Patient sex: M
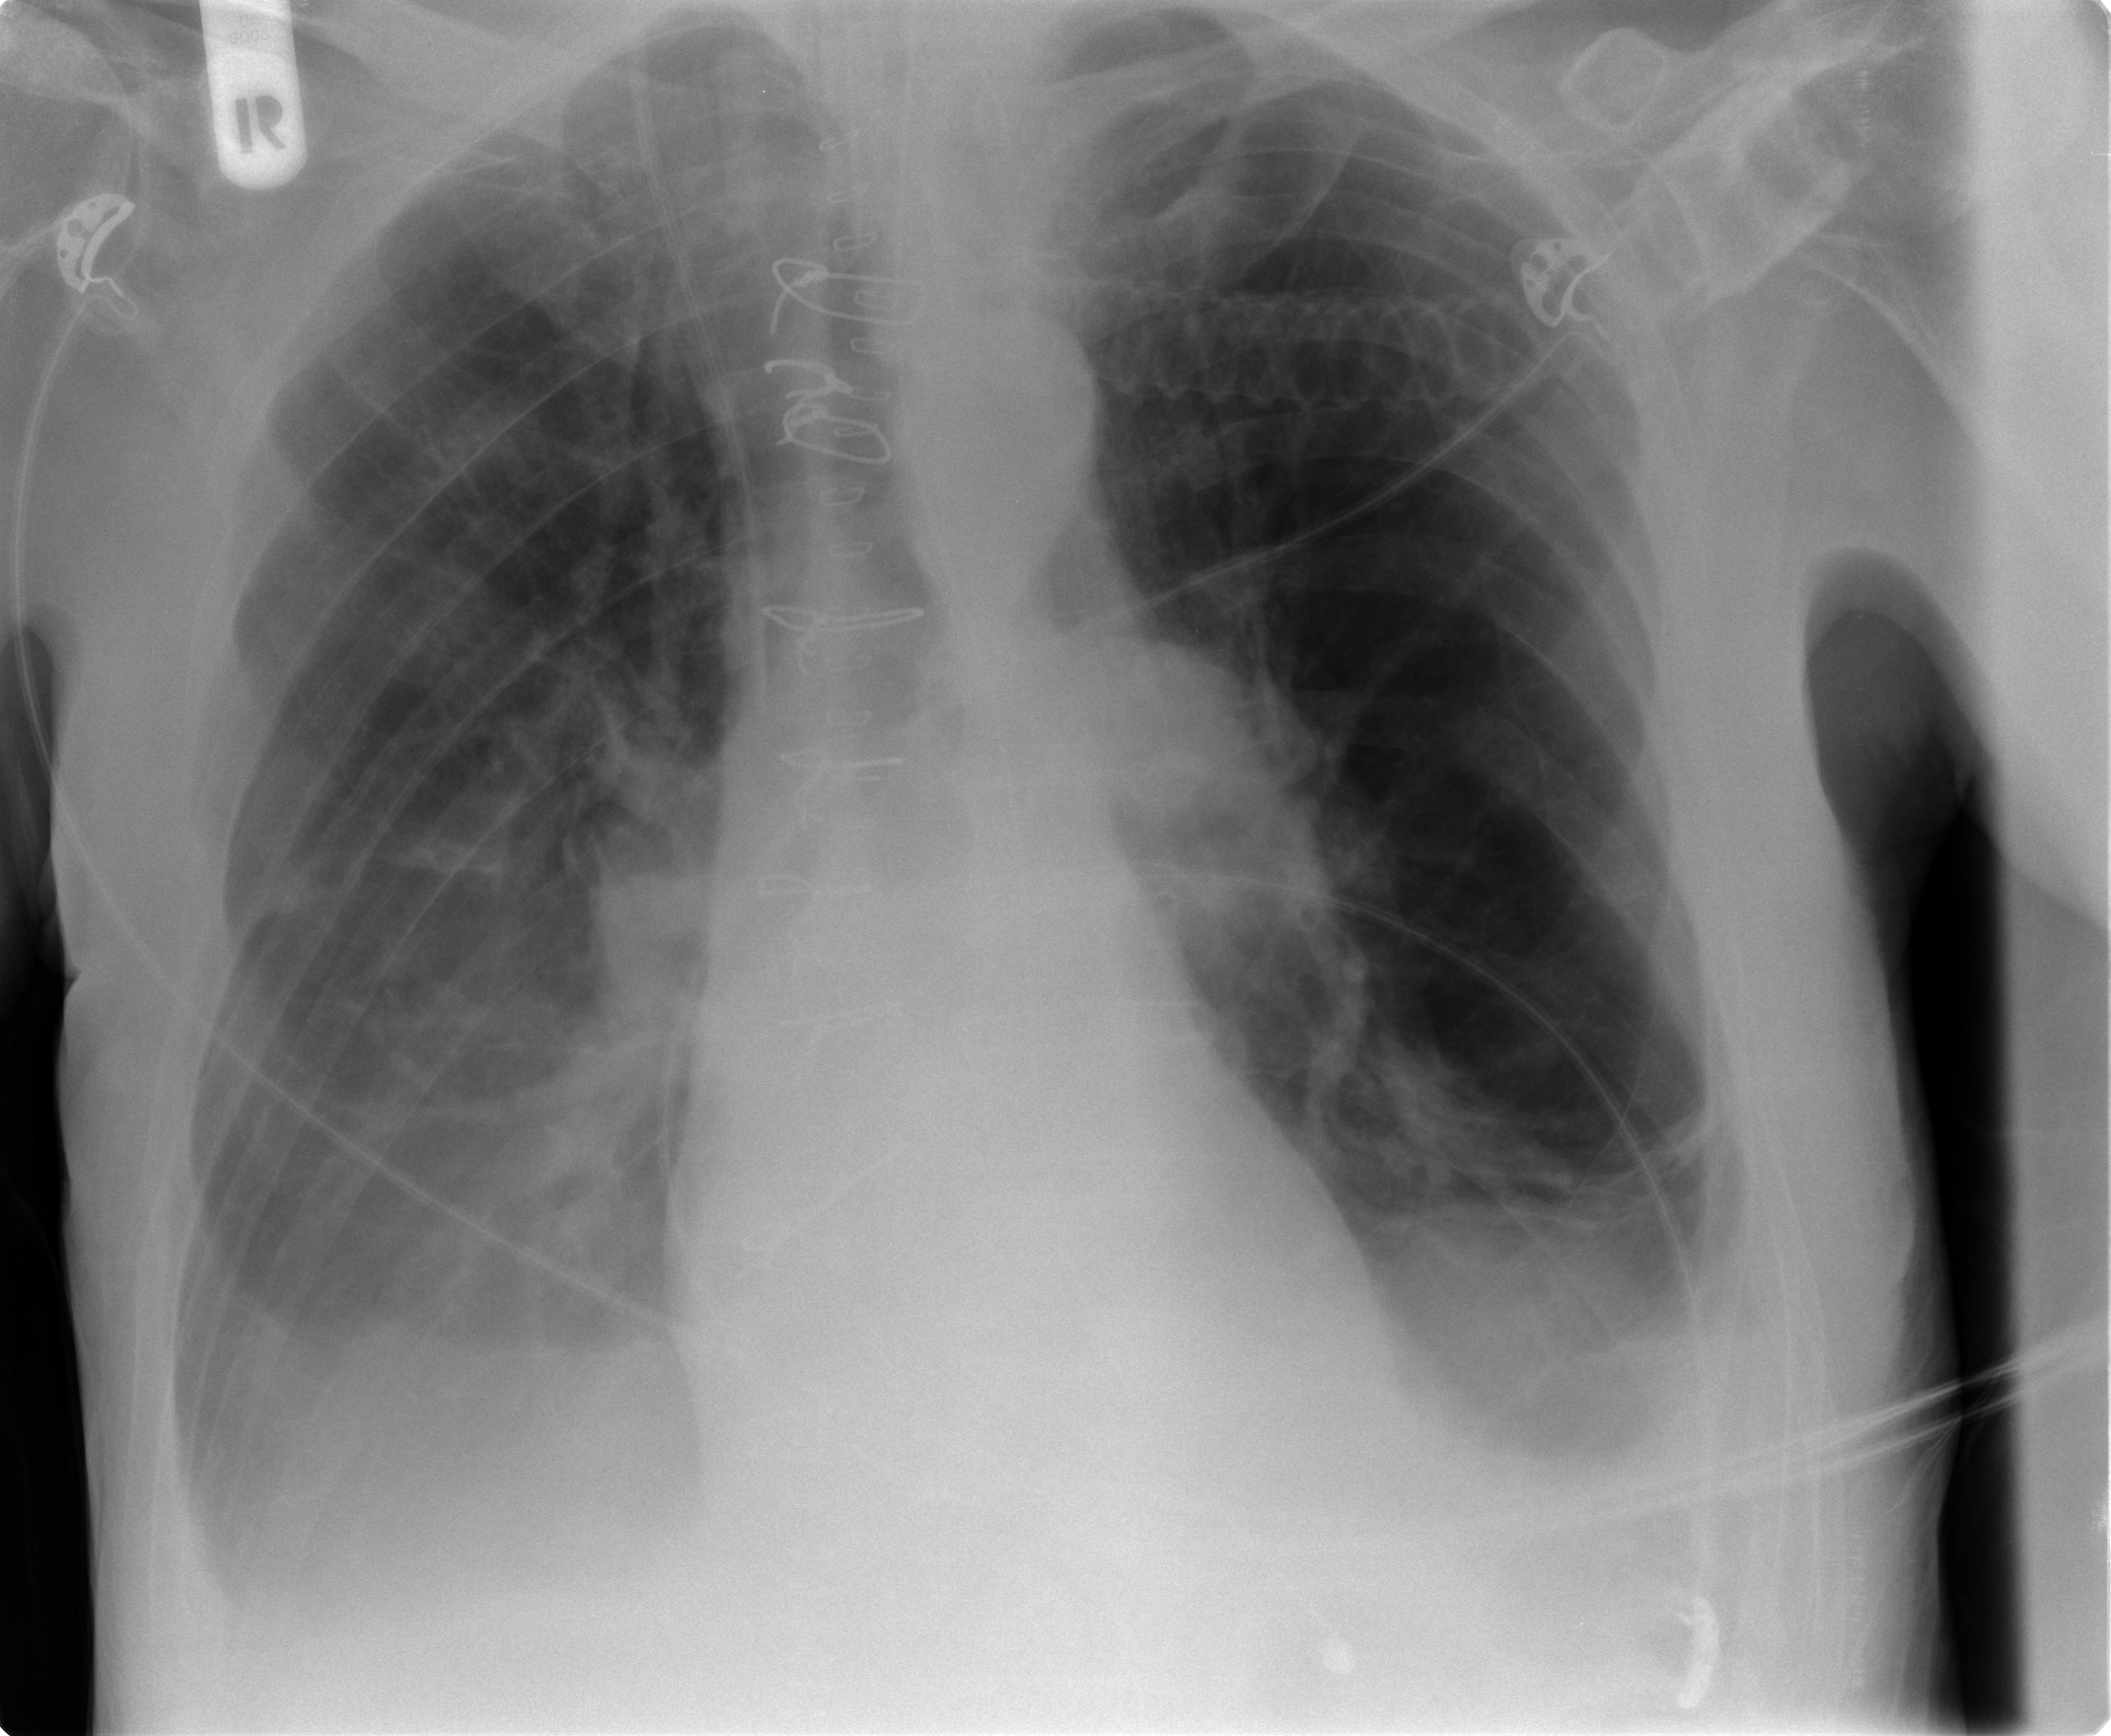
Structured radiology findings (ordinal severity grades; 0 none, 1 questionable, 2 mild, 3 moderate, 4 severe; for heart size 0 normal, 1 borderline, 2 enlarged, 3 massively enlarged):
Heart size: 0
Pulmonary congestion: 2
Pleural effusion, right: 2
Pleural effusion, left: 2
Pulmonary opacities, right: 2
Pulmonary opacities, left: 0
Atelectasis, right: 2
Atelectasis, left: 2